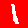
Digit: 1